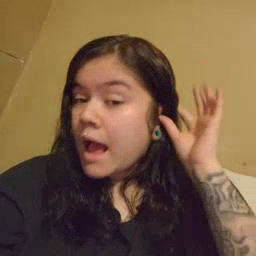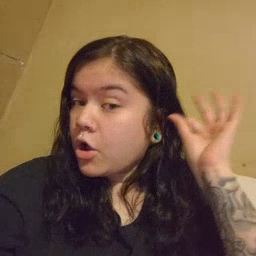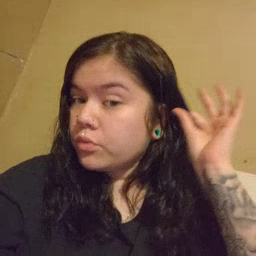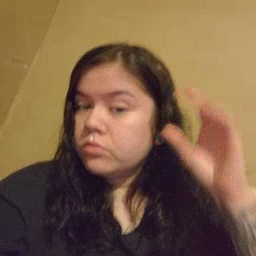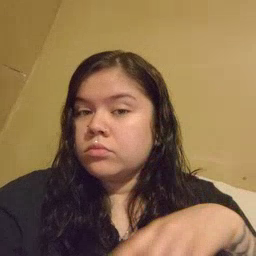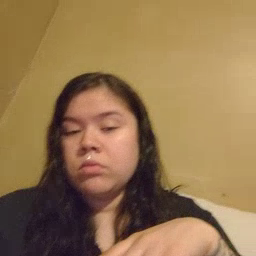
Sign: hair